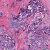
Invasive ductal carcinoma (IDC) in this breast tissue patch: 1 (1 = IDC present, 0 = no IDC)